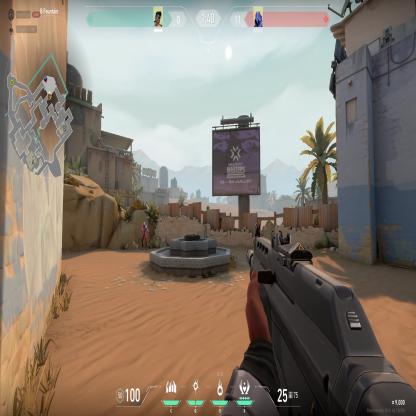
Label: enemy